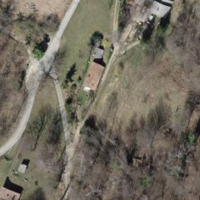
EUNIS habitat code: 44
Species observed at this site:
Plantago major